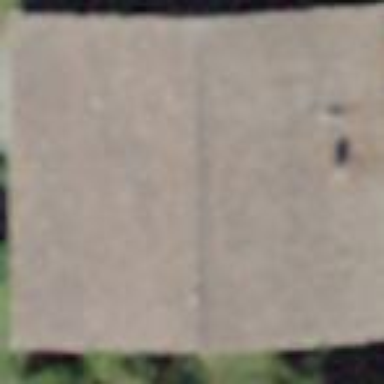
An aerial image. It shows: Simple and straightforward house.